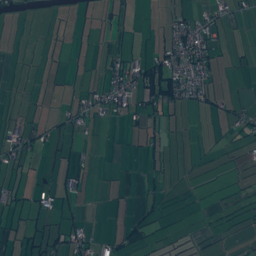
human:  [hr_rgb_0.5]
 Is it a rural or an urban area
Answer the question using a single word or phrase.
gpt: urban

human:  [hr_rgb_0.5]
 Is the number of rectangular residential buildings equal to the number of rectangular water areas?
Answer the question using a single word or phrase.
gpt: no

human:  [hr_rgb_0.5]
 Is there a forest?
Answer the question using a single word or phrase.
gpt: yes

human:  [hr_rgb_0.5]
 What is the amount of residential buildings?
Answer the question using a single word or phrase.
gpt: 917

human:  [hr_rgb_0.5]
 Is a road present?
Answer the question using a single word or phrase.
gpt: yes

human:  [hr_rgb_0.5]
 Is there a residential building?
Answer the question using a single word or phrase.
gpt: yes

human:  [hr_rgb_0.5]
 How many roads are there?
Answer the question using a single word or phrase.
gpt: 87

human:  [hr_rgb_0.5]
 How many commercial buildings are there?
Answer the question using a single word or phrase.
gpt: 4

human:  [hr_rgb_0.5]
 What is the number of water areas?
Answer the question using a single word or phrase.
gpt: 29

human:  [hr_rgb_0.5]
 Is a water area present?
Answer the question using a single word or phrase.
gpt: yes

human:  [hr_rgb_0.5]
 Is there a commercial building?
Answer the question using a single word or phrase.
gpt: yes

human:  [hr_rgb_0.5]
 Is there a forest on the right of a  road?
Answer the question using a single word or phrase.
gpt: yes

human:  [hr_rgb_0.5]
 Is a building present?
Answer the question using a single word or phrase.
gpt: yes

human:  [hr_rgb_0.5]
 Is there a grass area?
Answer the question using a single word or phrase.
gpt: yes

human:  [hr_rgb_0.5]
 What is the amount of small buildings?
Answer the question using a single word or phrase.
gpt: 904

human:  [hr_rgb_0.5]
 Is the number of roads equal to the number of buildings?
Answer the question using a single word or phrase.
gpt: no

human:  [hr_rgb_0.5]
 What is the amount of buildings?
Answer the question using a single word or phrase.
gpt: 922

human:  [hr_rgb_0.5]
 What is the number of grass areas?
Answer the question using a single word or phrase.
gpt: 399

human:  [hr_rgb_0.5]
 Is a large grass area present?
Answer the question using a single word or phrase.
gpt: yes

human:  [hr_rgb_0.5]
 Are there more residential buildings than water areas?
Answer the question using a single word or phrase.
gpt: yes

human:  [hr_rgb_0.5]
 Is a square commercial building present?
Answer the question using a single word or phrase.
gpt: no

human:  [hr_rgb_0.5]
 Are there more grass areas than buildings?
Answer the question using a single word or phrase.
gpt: no

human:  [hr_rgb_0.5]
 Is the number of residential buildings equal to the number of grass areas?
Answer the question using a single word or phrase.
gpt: no

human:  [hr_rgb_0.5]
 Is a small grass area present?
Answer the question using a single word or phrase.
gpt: yes

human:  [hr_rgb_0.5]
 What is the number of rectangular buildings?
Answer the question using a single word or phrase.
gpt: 485

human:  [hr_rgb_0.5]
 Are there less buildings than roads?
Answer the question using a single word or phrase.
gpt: no

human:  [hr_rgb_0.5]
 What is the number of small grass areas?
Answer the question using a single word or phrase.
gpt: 18

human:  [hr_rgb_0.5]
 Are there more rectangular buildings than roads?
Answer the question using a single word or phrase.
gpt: yes

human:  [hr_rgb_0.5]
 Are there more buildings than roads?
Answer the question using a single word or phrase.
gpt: yes

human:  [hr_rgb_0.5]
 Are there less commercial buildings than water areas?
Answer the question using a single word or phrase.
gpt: yes

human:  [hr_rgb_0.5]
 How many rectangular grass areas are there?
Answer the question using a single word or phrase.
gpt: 21

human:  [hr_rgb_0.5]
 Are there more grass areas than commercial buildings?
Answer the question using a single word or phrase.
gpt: yes

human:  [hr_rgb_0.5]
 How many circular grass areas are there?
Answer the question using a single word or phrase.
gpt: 275

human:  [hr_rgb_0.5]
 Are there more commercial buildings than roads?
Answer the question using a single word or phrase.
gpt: no

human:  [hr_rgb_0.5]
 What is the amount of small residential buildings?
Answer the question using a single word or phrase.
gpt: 900

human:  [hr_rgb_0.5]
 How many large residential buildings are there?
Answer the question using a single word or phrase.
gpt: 1

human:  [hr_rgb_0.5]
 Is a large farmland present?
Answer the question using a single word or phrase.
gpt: yes

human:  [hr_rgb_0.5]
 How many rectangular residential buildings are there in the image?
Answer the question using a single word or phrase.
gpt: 484

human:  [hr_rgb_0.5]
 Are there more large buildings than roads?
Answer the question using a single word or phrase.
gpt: no

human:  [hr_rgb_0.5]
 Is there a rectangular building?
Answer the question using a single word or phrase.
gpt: yes

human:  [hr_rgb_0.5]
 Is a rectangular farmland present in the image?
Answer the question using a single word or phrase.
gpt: yes

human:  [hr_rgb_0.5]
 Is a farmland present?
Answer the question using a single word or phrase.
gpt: yes

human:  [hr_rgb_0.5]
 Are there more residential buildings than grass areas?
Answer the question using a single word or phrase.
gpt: yes

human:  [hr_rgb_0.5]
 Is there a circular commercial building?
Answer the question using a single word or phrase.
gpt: no

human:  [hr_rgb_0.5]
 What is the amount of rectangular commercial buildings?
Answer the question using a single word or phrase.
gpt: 1

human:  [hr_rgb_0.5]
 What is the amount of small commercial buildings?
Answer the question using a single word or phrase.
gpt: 3

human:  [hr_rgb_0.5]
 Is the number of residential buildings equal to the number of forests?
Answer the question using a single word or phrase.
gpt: no

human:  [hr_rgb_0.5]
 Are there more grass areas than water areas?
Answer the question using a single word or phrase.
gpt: yes

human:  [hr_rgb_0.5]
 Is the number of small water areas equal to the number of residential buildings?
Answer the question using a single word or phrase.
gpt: no

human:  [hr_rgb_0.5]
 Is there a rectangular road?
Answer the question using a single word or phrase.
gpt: no

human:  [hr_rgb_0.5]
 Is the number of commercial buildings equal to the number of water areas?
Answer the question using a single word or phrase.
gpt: no

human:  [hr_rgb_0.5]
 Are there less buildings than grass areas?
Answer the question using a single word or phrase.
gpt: no

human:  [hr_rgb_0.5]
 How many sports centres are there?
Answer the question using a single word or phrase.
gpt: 1

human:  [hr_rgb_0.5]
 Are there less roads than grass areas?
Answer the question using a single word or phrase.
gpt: yes

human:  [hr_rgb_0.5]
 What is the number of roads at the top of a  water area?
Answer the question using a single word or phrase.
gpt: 84

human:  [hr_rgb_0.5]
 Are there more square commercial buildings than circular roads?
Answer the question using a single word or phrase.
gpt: no

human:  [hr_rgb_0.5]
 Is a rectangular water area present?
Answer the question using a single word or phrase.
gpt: yes

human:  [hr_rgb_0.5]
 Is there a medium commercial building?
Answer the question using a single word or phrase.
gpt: yes

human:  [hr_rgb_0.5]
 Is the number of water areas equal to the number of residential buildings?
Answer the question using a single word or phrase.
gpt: no

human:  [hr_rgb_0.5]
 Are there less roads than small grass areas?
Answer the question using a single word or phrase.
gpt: no

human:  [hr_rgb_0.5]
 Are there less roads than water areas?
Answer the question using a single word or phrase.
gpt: no

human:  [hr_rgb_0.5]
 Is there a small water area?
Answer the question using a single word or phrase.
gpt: yes

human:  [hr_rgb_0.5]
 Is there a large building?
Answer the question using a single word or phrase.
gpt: yes

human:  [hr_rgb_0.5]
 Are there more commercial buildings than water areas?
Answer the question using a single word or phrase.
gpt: no